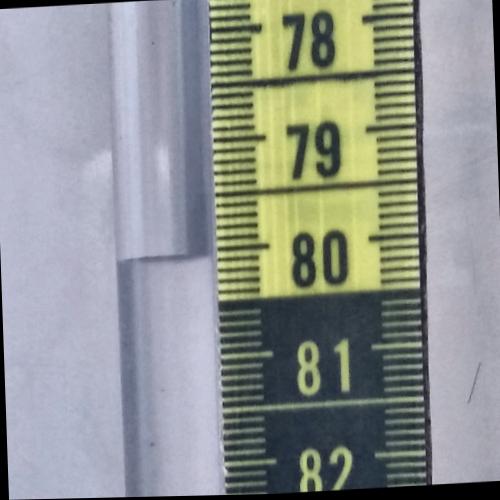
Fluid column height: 80.1 cm